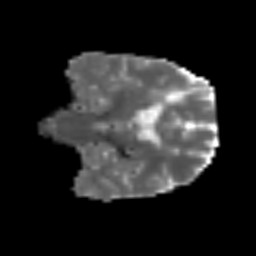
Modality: MD
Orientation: coronal
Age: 53
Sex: male
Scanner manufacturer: siemens
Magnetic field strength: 3 T
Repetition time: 3.2 s
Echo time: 0.081 s